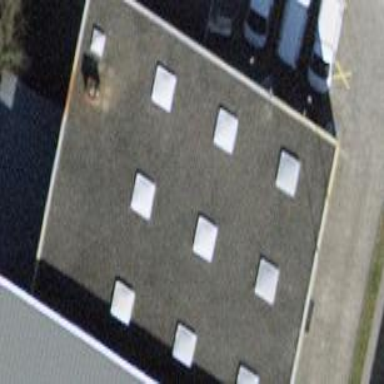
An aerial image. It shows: Flat-roofed building.